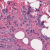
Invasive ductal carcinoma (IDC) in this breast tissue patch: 1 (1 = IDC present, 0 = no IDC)